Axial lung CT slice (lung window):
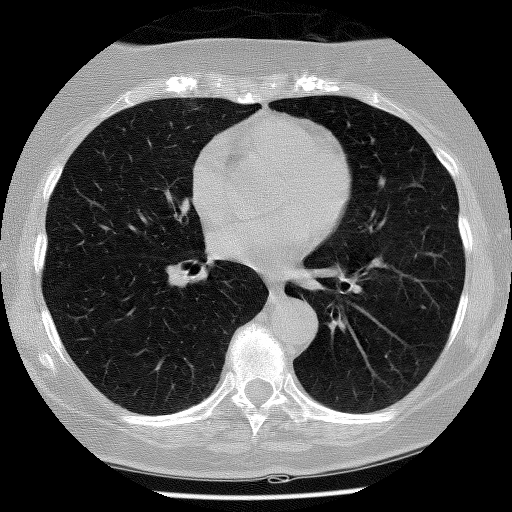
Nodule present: no